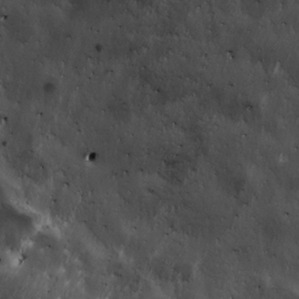
Label: non_frost